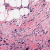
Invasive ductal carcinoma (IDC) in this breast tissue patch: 1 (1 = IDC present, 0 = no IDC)